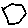
Label: hexagon